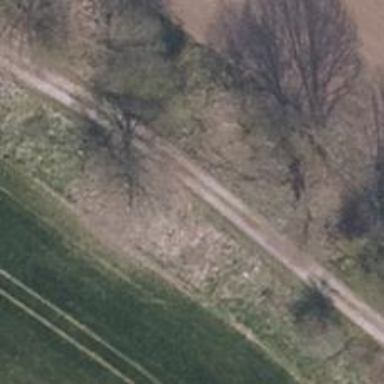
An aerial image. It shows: Hunting stand.